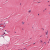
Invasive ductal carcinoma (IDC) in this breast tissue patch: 0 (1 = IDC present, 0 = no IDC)